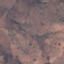
Land use / land cover class: HerbaceousVegetation